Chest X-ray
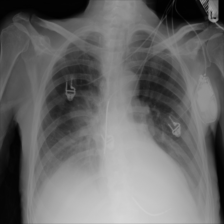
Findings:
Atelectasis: positive
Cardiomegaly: positive
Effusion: positive
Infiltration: positive
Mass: positive
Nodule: negative
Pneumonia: negative
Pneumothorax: negative
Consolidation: negative
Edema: negative
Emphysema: negative
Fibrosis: negative
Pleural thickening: negative
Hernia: negative